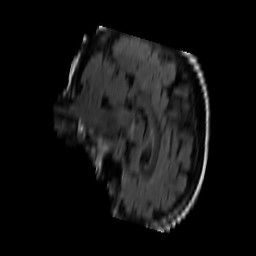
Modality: FLAIR
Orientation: sagittal
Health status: ill
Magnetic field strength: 3 T